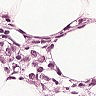
Metastatic tissue present: yes